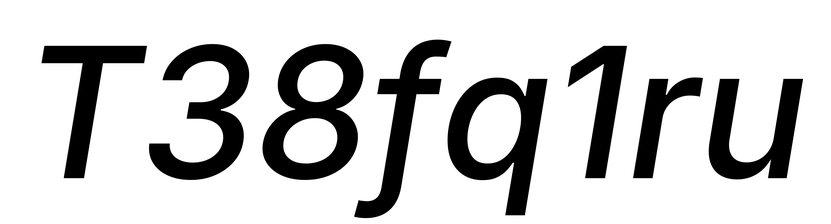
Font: Inter-Italic_Medium_Italic